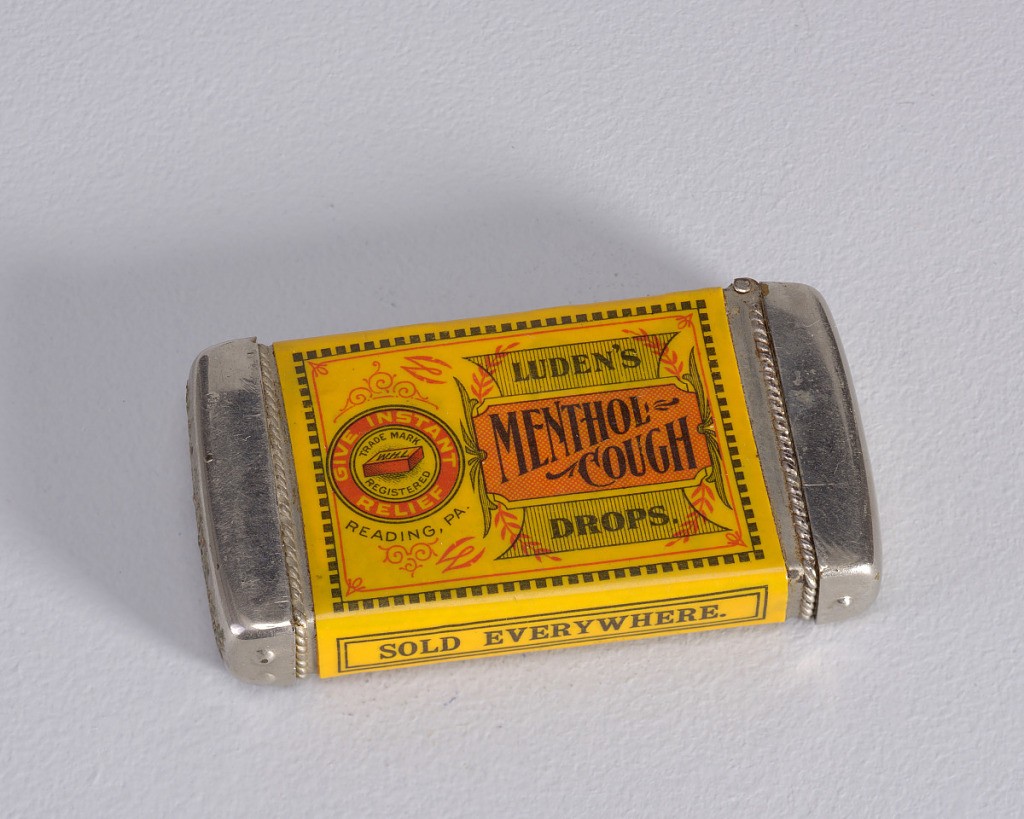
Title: Advertisement for "Ludens Menthol Cough Drops"
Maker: Whitehead & Hoag Company
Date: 1900–10
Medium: Plated metal, printed celluloid
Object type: Matchsafe
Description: Rectangular, rounded corners, image/text reads horizontally, inscribed "Luden's Menthol Cough Drops" on right, and "Give Instant Relief," "Trade Mark," "WHL," "Reading, PA." on left, printed in black and orange on yellow-gold ground, and imposed on variously shaped reserves, all framed with an array of decorative flourishes; upper side panel inscribed "Name on every drop," lower side panel inscribed "Sold Everywhere," reverse inscribed "All persons troubled with coughs, cold hoarseness, sore throats, etc., will find immediate relief by using these drops. Public speakers, Singers, etc., are invited to try them. One of these drops put into the mouth before going to bed, loosens the phlegm and causes the patient to enjoy a comfortable night's sleep. Manufactured by W.H.Luden, 5 Cents, Reading, PA." Lid hinged on long side. Striker in recessed groove on bottom.